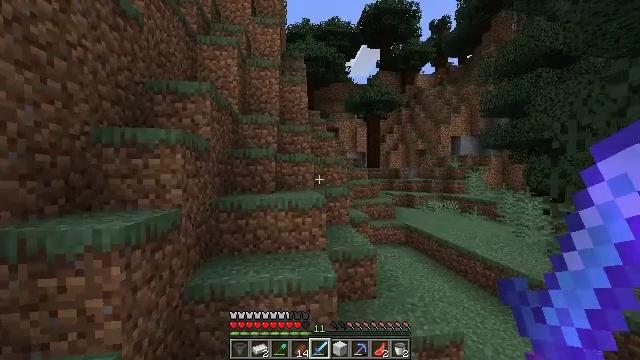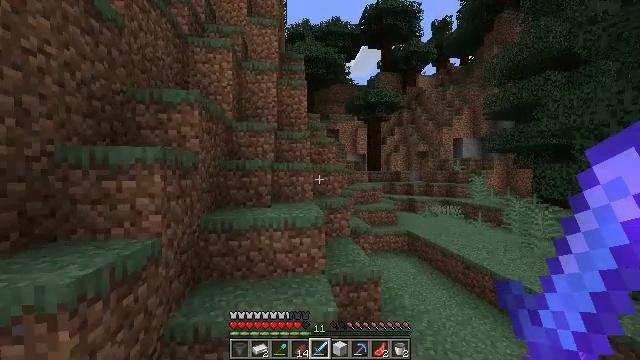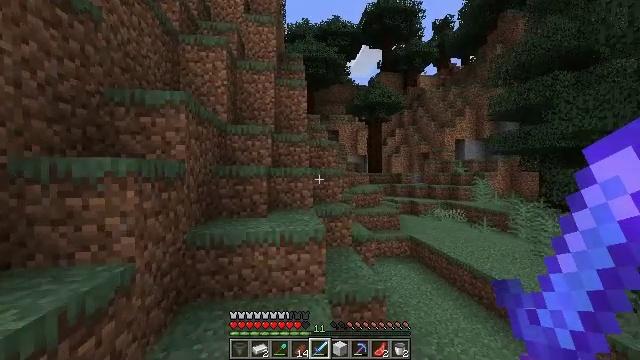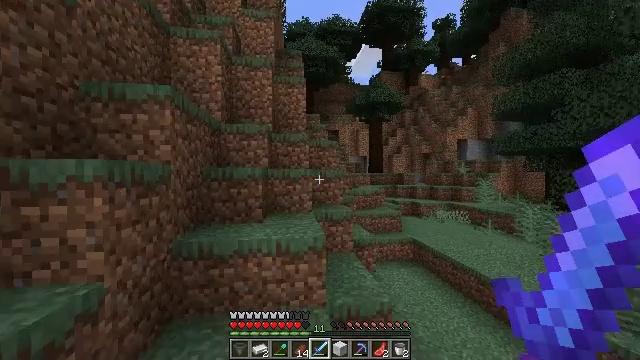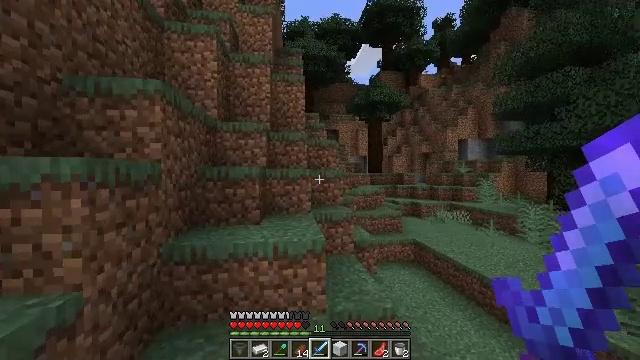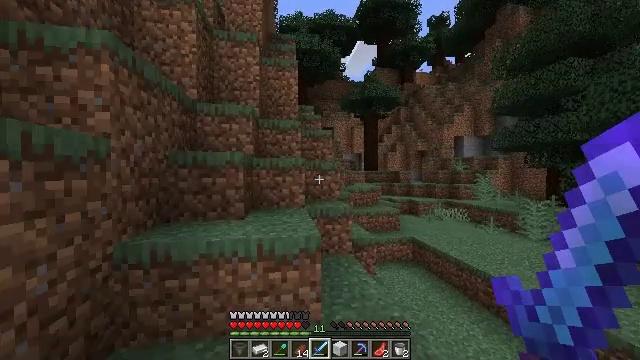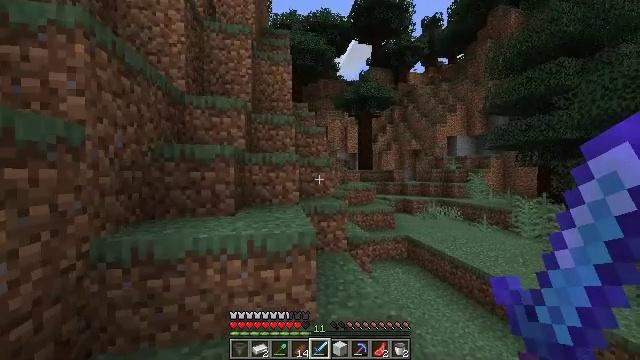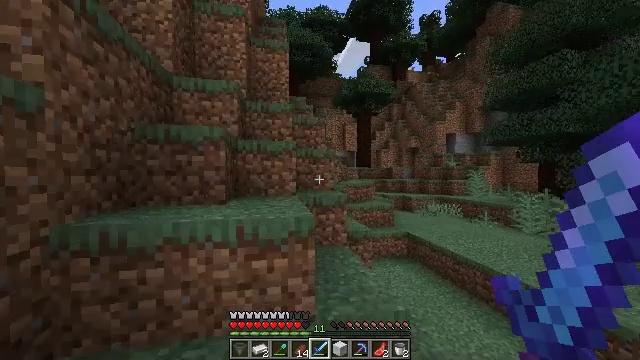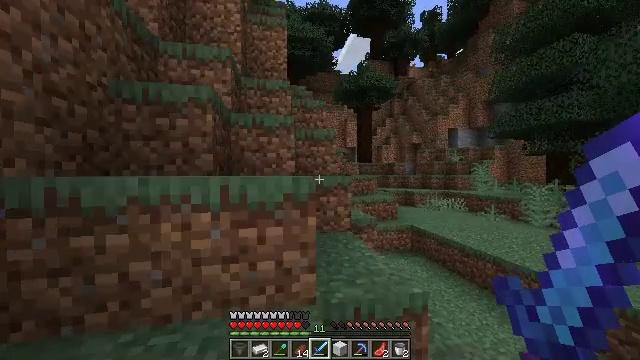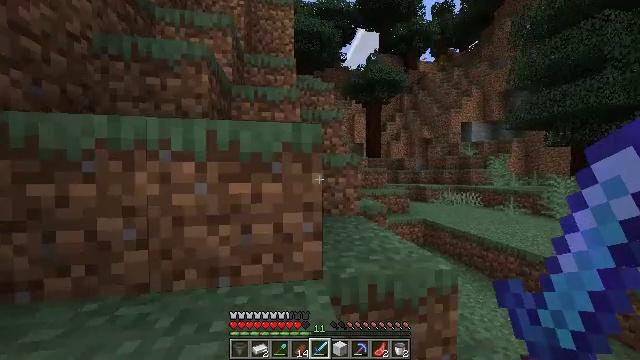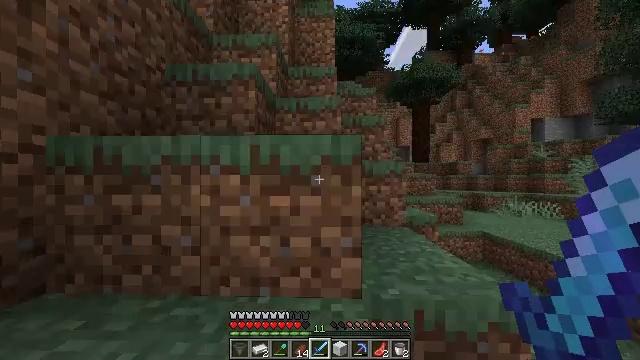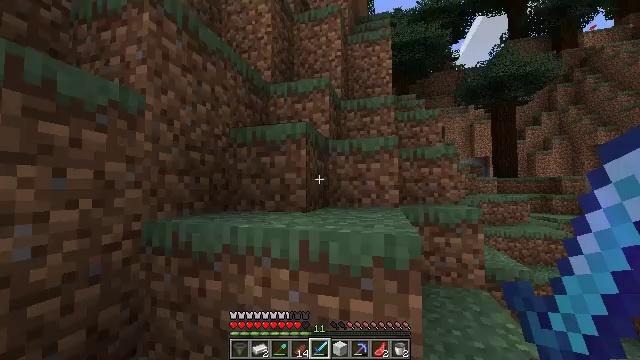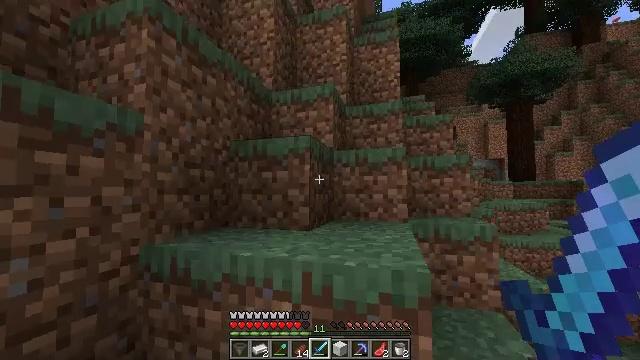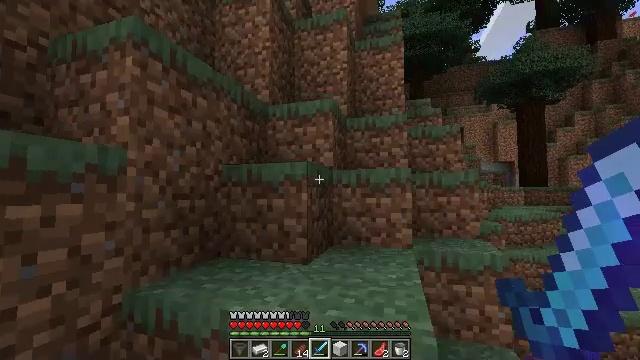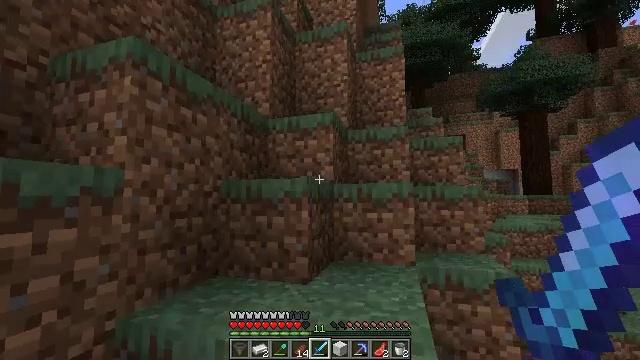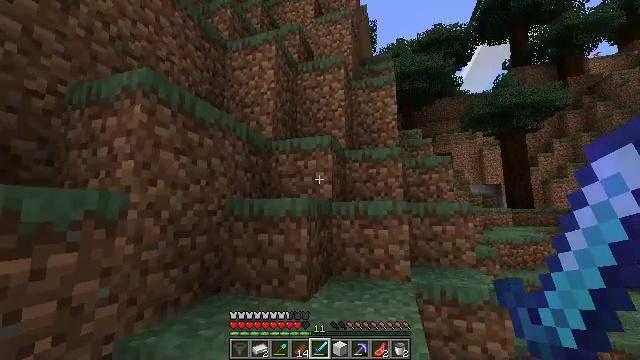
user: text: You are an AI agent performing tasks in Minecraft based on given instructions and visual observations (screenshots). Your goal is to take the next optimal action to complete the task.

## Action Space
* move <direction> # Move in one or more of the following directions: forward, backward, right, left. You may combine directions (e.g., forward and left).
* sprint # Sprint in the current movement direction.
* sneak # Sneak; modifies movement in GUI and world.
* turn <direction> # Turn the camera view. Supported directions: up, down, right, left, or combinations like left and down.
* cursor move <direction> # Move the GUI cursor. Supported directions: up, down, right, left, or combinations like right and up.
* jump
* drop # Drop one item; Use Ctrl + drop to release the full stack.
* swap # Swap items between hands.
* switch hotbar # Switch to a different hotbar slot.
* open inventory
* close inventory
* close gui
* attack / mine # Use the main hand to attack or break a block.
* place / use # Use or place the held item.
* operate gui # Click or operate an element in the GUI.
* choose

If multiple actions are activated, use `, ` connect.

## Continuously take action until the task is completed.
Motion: motion action
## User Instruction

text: Remove the large fern from the terrain.
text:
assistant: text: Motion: move forward, jump
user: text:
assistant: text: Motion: move forward, jump
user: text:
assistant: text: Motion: move forward, jump
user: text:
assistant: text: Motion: move forward, jump
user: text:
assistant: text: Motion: move forward, turn right, jump
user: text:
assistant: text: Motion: move forward, turn right, jump
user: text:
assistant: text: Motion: move forward, jump
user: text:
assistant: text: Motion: move forward, jump
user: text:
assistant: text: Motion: move forward, sprint, turn left, jump
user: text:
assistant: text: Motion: move forward, sprint, turn left and up, jump
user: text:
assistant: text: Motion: move forward, sprint, turn left and up, jump
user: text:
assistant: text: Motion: move forward, sprint, turn left, jump
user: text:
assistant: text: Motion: move forward, sprint, jump
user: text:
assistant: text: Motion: move forward, turn up, jump
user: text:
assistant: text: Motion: move forward, turn up, jump
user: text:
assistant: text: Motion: move forward, turn up, jump
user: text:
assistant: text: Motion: move forward, turn up, jump
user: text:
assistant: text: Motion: move forward, turn up, jump
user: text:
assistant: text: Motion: move forward, sprint, turn up, jump
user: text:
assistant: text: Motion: move forward, sprint, turn up, jump
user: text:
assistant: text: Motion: move forward, sprint, turn up, jump
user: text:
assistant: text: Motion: move forward, sprint, turn up, jump
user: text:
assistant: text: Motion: move forward, sprint, turn up, jump
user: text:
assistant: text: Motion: move forward, turn up, jump
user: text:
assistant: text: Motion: move forward, jump
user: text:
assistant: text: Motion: move forward, jump
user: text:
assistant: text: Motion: move forward, jump
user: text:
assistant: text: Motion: move forward, turn left, jump
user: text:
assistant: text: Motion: move forward, sprint, turn left and down, jump
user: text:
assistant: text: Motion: move forward, sprint, turn left and down, jump